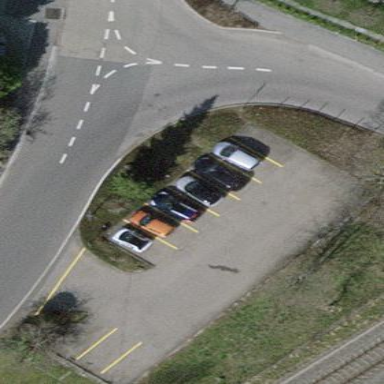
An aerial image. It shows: Parking area with surface.